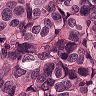
Metastatic tissue present: yes